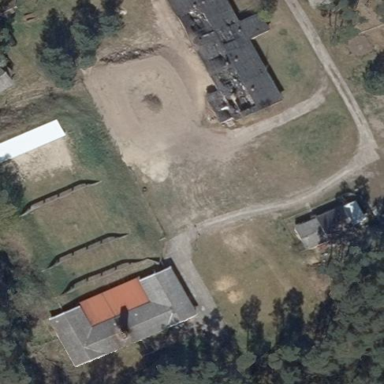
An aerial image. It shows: Shooting range for the sport of shooting.